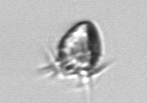
Label: Ciliophora